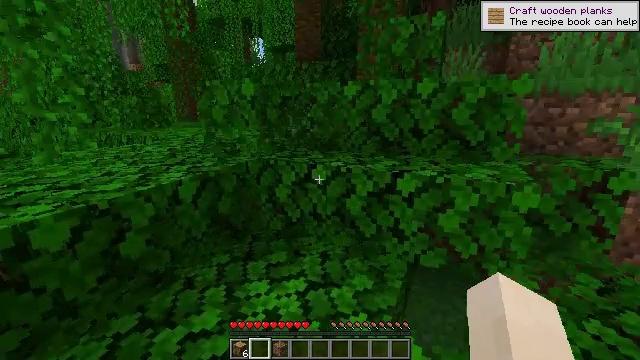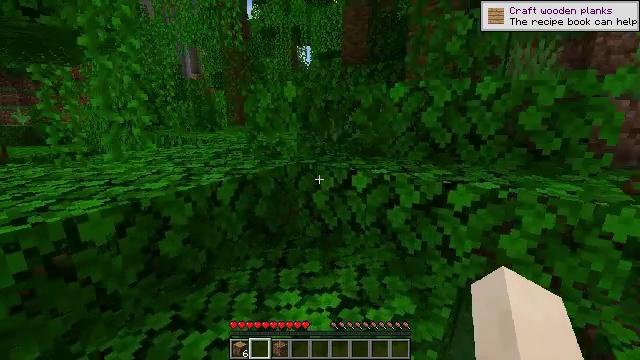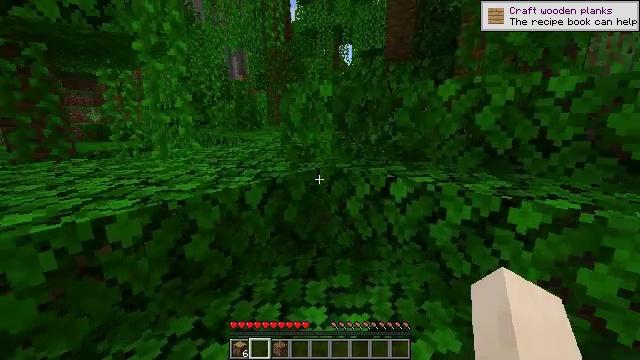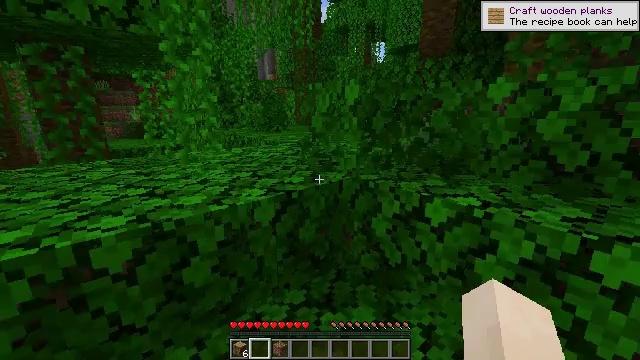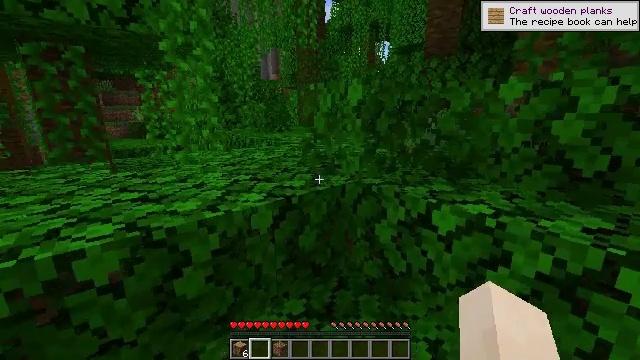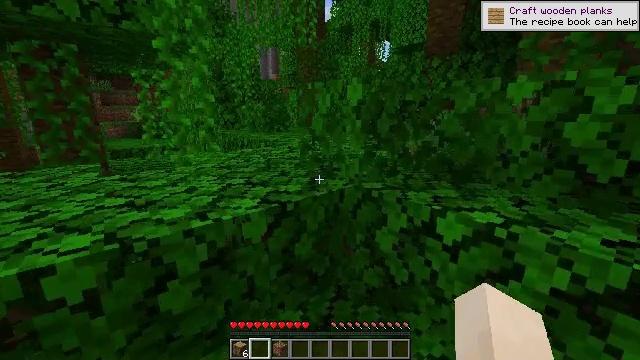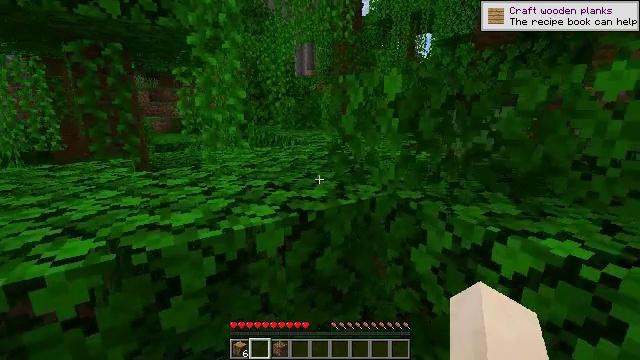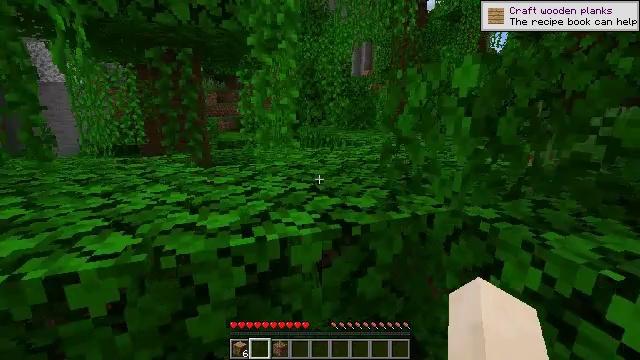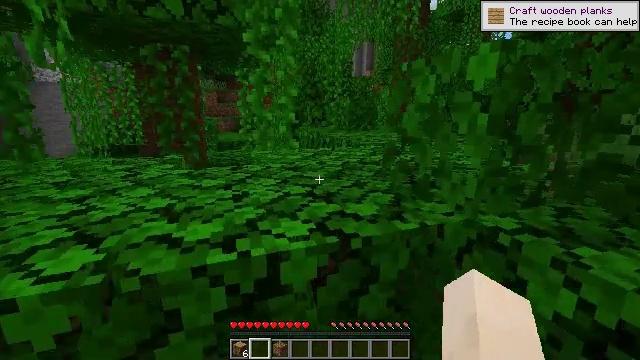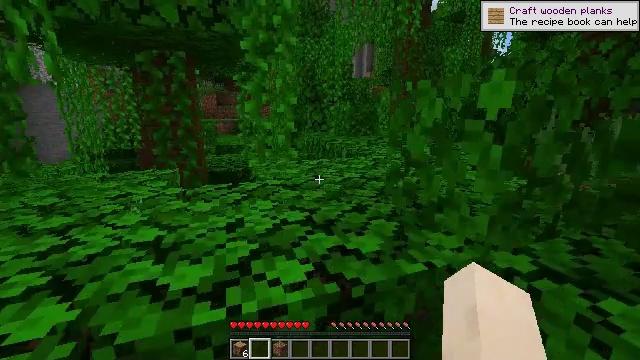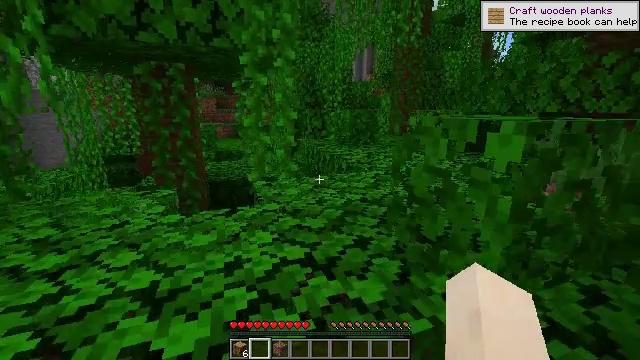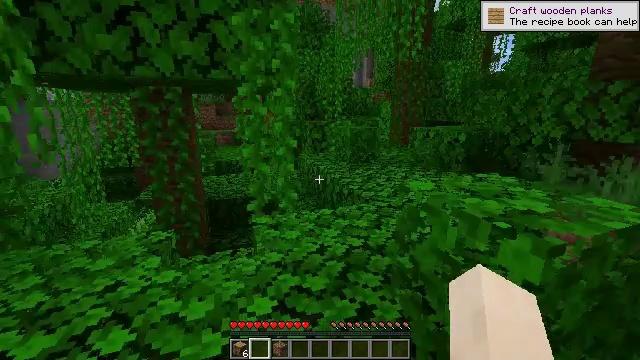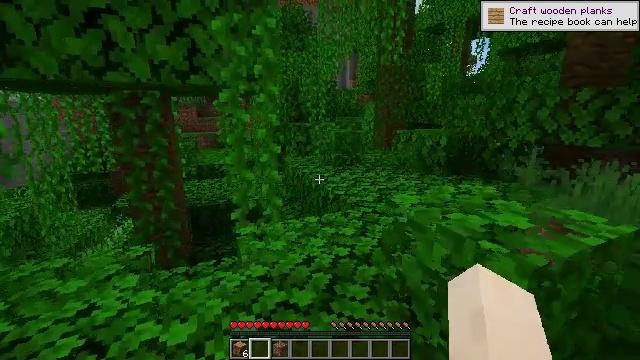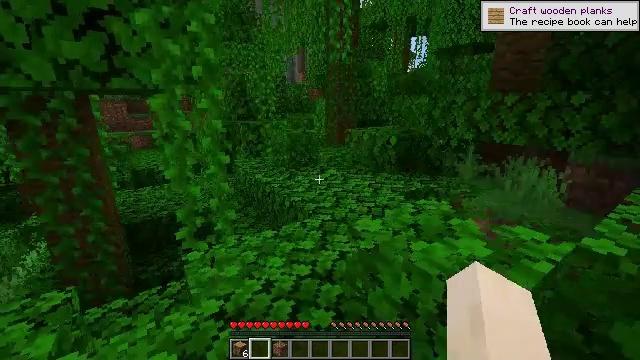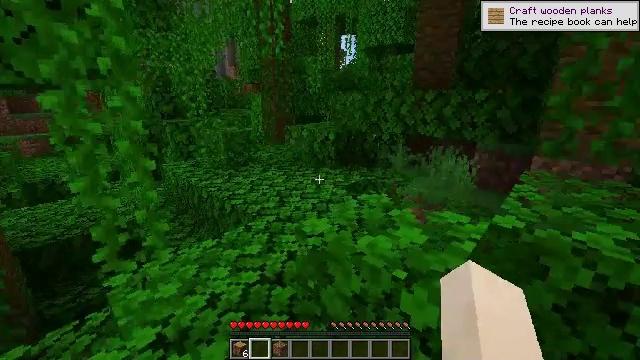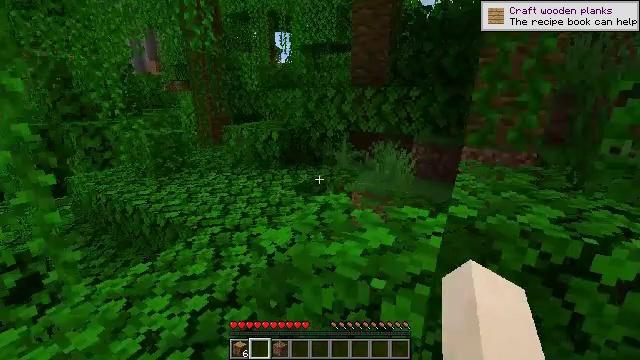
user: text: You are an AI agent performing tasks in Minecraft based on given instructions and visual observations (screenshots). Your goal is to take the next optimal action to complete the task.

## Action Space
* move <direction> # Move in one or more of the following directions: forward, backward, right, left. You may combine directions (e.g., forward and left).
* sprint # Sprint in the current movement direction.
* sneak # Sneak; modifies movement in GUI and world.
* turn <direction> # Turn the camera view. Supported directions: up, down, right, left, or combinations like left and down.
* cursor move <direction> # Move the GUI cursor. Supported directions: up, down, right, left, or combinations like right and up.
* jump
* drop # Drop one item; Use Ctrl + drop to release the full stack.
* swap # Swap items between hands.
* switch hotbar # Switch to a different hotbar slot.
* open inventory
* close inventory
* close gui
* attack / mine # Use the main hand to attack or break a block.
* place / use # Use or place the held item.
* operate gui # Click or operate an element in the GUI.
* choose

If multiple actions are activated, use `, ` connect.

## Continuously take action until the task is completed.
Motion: motion action
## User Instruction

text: Clear the jungle leaves to make way.
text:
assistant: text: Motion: move forward, turn left and up
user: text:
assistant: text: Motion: move forward, turn left
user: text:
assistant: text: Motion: move forward, turn left
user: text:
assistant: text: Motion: move forward
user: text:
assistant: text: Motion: move forward
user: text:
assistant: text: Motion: move forward, turn left
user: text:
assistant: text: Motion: move forward, turn left
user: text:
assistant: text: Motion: move forward
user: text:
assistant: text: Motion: move forward, jump
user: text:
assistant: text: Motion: move forward, jump
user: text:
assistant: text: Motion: move forward, jump
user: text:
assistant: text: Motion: move forward, turn right, jump
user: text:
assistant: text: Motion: move forward, turn right and down
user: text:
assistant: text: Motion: move forward, turn right
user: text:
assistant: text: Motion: move forward, turn right
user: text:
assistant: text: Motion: move forward, turn right
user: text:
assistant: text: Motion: move forward, turn right
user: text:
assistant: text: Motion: move forward, turn right
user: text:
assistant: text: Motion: move forward, turn right, jump
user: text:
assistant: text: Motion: move forward, turn right, jump
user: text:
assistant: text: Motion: move forward, jump
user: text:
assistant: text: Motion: move forward, jump
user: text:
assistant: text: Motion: move forward
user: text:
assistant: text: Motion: move forward
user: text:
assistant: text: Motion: move forward, turn left
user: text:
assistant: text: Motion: move forward, turn left
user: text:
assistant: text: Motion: move forward, turn left and up
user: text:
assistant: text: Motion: move forward, turn left
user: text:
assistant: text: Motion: move forward
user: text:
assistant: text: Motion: move forward